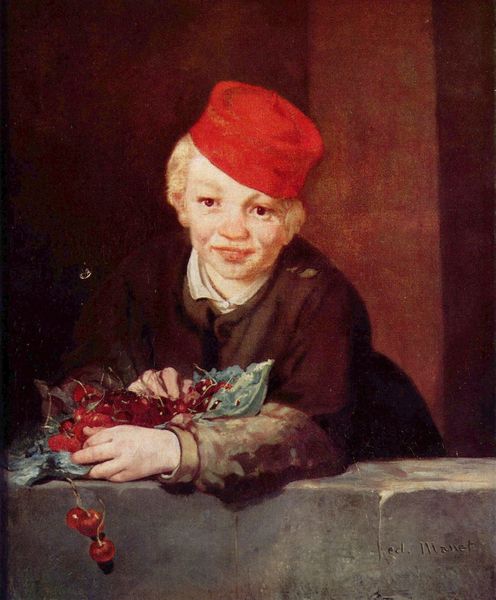
Titel: Knabe mit Kirschen
Künstler: Édouard Manet
Standort: Lissabon
Institution: Calouste Gulbenkian Museum
Schlagwörter: blau, blätter, dunkel, gemälde, hand, mann, schatten, weiß, gelb, grün, impressionismus, mädchen, braun, bunt, finger, frau, grau, haar, hintergrund, hut, kleid, licht, marmor, mund, nase, orange, schwarz, tisch, türkis, vordergrund, ölbild, blick, haus, obst, rot, tuch, haube, blond, hemd, jacke, jung, kappe, mütze, wand, augen, gesicht, halten, kragen, lang, mensch, sockel, stein, steine, ärmel, bildnis, hände, portrait, porträt, signatur, tischdecke, tischtuch, vorhang, öl, ast, brüstung, gewand, gold, haare, mantel, kind, frontal, knopf, lippen, locken, schulter, rund, frucht, früchte, balkon, lächeln, farbig, wangen, papier, perspektive, backen, mauer, farbe, barun, steinmauer, signiert, französisch, lehnen, essen, monet, inschrift, manet, streifen, korb, stil, junge, verträumt, knöpfe, fallen, freude, name, kirschen, knabe, bub, stengel, vorgebeugt, manschette, tasche, enface, grinsen, sims, zähne, fall, claude, fröhlich, braune, anlehnen, schwar, kirsche, blecih, franzose, glücklich, tüte, braune augen, kenn ich, page, fallend, kanbe, lächel, große augen, der junge mit den kirschen, hinauslehnen, jungr, manet?, sauerkirsche, sauerkirschen, ut, kische, kischen, eduart, tuch#, jaskce, #rot#, hinlehnen, kragenlächeln, früchtehand